Interaction volume radius: 10 \u00c5
Interaction volume height: 45 \u00c5
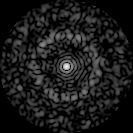
Disorder parameter: 0.8353